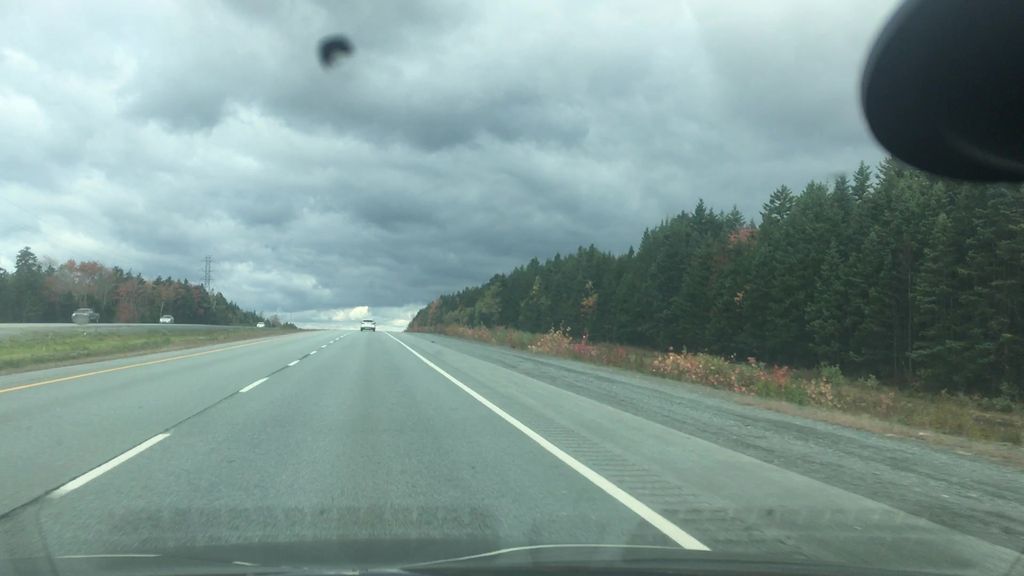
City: halifax